Question: I have the following app configuration which should load one full page, however instead its showing nothing and when I check the console its totally empty with zero errors:

My code is as follows:
App.js
'''
'use strict';
angular.module('inspinia', ['ngRoute', 'AdalAngular'])
.config(['$routeProvider', '$httpProvider', 'adalAuthenticationServiceProvider', function ($routeProvider, $httpProvider, adalAuthenticationServiceProvider) {
$routeProvider.when("/dashboard_1", {
controller: "MainCtrl",
templateUrl: "/views/dashboard_1.html",
resolve: {
loadPlugin: function ($ocLazyLoad) {
return $ocLazyLoad.load([
{
serie: true,
name: 'angular-flot',
files: ['js/plugins/flot/jquery.flot.js', 'js/plugins/flot/jquery.flot.time.js', 'js/plugins/flot/jquery.flot.tooltip.min.js', 'js/plugins/flot/jquery.flot.spline.js', 'js/plugins/flot/jquery.flot.resize.js', 'js/plugins/flot/jquery.flot.pie.js', 'js/plugins/flot/curvedLines.js', 'js/plugins/flot/angular-flot.js', ]
},
{
name: 'angles',
files: ['js/plugins/chartJs/angles.js', 'js/plugins/chartJs/Chart.min.js']
},
{
name: 'angular-peity',
files: ['js/plugins/peity/jquery.peity.min.js', 'js/plugins/peity/angular-peity.js']
}
]);
}
}
}).otherwise({ redirectTo: "/dashboard_1" });
}]);
'''
index.html
'''
<!DOCTYPE html>
<html ng-app="inspinia">
<head>
<meta charset="utf-8">
<meta name="viewport" content="width=device-width, initial-scale=1.0">
<!-- Page title set in pageTitle directive -->
<title page-title></title>
<!-- Font awesome -->
<link href="font-awesome/css/font-awesome.css" rel="stylesheet">
<!-- Bootstrap -->
<link href="css/bootstrap.min.css" rel="stylesheet">
<!-- Main Inspinia CSS files -->
<link href="css/animate.css" rel="stylesheet">
<link id="loadBefore" href="css/style.css" rel="stylesheet">
</head>
<!-- ControllerAs syntax -->
<!-- Main controller with serveral data used in Inspinia theme on diferent view -->
<body ng-controller="MainCtrl as main">
<!-- Main view -->
<div ui-view></div>
<!-- jQuery and Bootstrap -->
<script src="js/jquery/jquery-2.1.1.min.js"></script>
<script src="js/plugins/jquery-ui/jquery-ui.js"></script>
<script src="js/bootstrap/bootstrap.min.js"></script>
<!-- MetsiMenu -->
<script src="js/plugins/metisMenu/jquery.metisMenu.js"></script>
<!-- SlimScroll -->
<script src="js/plugins/slimscroll/jquery.slimscroll.min.js"></script>
<!-- Peace JS -->
<script src="js/plugins/pace/pace.min.js"></script>
<!-- Custom and plugin javascript -->
<script src="js/inspinia.js"></script>
<!-- Main Angular scripts-->
<script src="js/angular/angular.min.js"></script>
<script src="js/plugins/oclazyload/dist/ocLazyLoad.min.js"></script>
<script src="js/angular-translate/angular-translate.min.js"></script>
<script src="js/ui-router/angular-ui-router.min.js"></script>
<script src="https://code.angularjs.org/1.2.25/angular-route.js"></script>
<script src="js/bootstrap/ui-bootstrap-tpls-0.12.0.min.js"></script>
<script src="js/plugins/angular-idle/angular-idle.js"></script>
<!-- Latest compiled and minified JavaScript -->
<script src="https://secure.aadcdn.microsoftonline-p.com/lib/1.0.0/js/adal.min.js"></script>
<script src="https://secure.aadcdn.microsoftonline-p.com/lib/1.0.0/js/adal-angular.min.js"></script>
<!-- Anglar App Script -->
<script src="js/app.js"></script>
<!--<script src="js/config.js"></script>-->
<!--<script srjs/translations.js"></script>
<script src="js/directives.js"></script>-->
<script src="js/controllers.js"></script>
</body>
</html>
'''
Dashboard 1. html is a huge file that is not relevant to put here:
<URL>
and controllers.js has a MainCtrl
'''
function MainCtrl() {
/**
* slideInterval - Interval for bootstrap Carousel, in milliseconds:
*/
this.slideInterval = 5000;
/**
* states - Data used in Advanced Form view for Chosen plugin
*/
this.states = [
'Alabama',
'Alaska',
'Arizona',
'Arkansas',
'California',
'Colorado',
'Connecticut',
'Delaware',
'Florida',
'Georgia',
'Hawaii',
'Idaho',
'Illinois',
'Indiana',
'Iowa',
'Kansas',
'Kentucky',
'Louisiana',
'Maine',
'Maryland',
'Massachusetts',
'Michigan',
'Minnesota',
'Mississippi',
'Missouri',
'Montana',
'Nebraska',
'Nevada',
'New Hampshire',
'New Jersey',
'New Mexico',
'New York',
'North Carolina',
'North Dakota',
'Ohio',
'Oklahoma',
'Oregon',
'Pennsylvania',
'Rhode Island',
'South Carolina',
'South Dakota',
'Tennessee',
'Texas',
'Utah',
'Vermont',
'Virginia',
'Washington',
'West Virginia',
'Wisconsin',
'Wyoming'
];
/**
* persons - Data used in Tables view for Data Tables plugin
*/
this.persons = [
{
id: '1',
firstName: 'Monica',
lastName: 'Smith'
},
{
id: '2',
firstName: 'Sandra',
lastName: 'Jackson'
},
{
id: '3',
firstName: 'John',
lastName: 'Underwood'
},
{
id: '4',
firstName: 'Chris',
lastName: 'Johnatan'
},
{
id: '5',
firstName: 'Kim',
lastName: 'Rosowski'
}
];
/**
* check's - Few variables for checkbox input used in iCheck plugin. Only for demo purpose
*/
this.checkOne = true;
this.checkTwo = true;
this.checkThree = true;
this.checkFour = true;
/**
* knobs - Few variables for knob plugin used in Advanced Plugins view
*/
this.knobOne = 75;
this.knobTwo = 25;
this.knobThree = 50;
/**
* Variables used for Ui Elements view
*/
this.bigTotalItems = 175;
this.bigCurrentPage = 1;
this.maxSize = 5;
this.singleModel = 1;
this.radioModel = 'Middle';
this.checkModel = {
left: false,
middle: true,
right: false
};
/**
* groups - used for Collapse panels in Tabs and Panels view
*/
this.groups = [
{
title: 'Dynamic Group Header - 1',
content: 'Dynamic Group Body - 1'
},
{
title: 'Dynamic Group Header - 2',
content: 'Dynamic Group Body - 2'
}
];
/**
* alerts - used for dynamic alerts in Notifications and Tooltips view
*/
this.alerts = [
{ type: 'danger', msg: 'Oh snap! Change a few things up and try submitting again.' },
{ type: 'success', msg: 'Well done! You successfully read this important alert message.' },
{ type: 'info', msg: 'OK, You are done a great job man.' }
];
/**
* addAlert, closeAlert - used to manage alerts in Notifications and Tooltips view
*/
this.addAlert = function() {
this.alerts.push({msg: 'Another alert!'});
};
this.closeAlert = function(index) {
this.alerts.splice(index, 1);
};
/**
* randomStacked - used for progress bar (stacked type) in Badges adn Labels view
*/
this.randomStacked = function() {
this.stacked = [];
var types = ['success', 'info', 'warning', 'danger'];
for (var i = 0, n = Math.floor((Math.random() * 4) + 1); i < n; i++) {
var index = Math.floor((Math.random() * 4));
this.stacked.push({
value: Math.floor((Math.random() * 30) + 1),
type: types[index]
});
}
};
/**
* initial run for random stacked value
*/
this.randomStacked();
/**
* summernoteText - used for Summernote plugin
*/
this.summernoteText = ['<h3>Hello Jonathan! </h3>',
'<p>dummy text of the printing and typesetting industry. <strong>Lorem Ipsum has been the dustrys</strong> standard dummy text ever since the 1500s, when an unknown printer took a galley of type and scrambled it to make a type specimen book. It has survived not only five centuries, but also the leap into electronic typesetting, remaining essentially unchanged. It was popularised in the 1960s with the release of Letraset sheets containing Lorem Ipsum passages, and more',
'recently with</p>'].join('');
/**
* General variables for Peity Charts
* used in many view so this is in Main controller
*/
this.BarChart = {
data: [5, 3, 9, 6, 5, 9, 7, 3, 5, 2, 4, 7, 3, 2, 7, 9, 6, 4, 5, 7, 3, 2, 1, 0, 9, 5, 6, 8, 3, 2, 1],
options: {
fill: ["#1ab394", "#d7d7d7"],
width: 100
}
};
this.BarChart2 = {
data: [5, 3, 9, 6, 5, 9, 7, 3, 5, 2],
options: {
fill: ["#1ab394", "#d7d7d7"]
}
};
this.BarChart3 = {
data: [5, 3, 2, -1, -3, -2, 2, 3, 5, 2],
options: {
fill: ["#1ab394", "#d7d7d7"]
}
};
this.LineChart = {
data: [5, 9, 7, 3, 5, 2, 5, 3, 9, 6, 5, 9, 4, 7, 3, 2, 9, 8, 7, 4, 5, 1, 2, 9, 5, 4, 7],
options: {
fill: '#1ab394',
stroke: '#169c81',
width: 64
}
};
this.LineChart2 = {
data: [3, 2, 9, 8, 47, 4, 5, 1, 2, 9, 5, 4, 7],
options: {
fill: '#1ab394',
stroke: '#169c81',
width: 64
}
};
this.LineChart3 = {
data: [5, 3, 2, -1, -3, -2, 2, 3, 5, 2],
options: {
fill: '#1ab394',
stroke: '#169c81',
width: 64
}
};
this.LineChart4 = {
data: [5, 3, 9, 6, 5, 9, 7, 3, 5, 2],
options: {
fill: '#1ab394',
stroke: '#169c81',
width: 64
}
};
this.PieChart = {
data: [1, 5],
options: {
fill: ["#1ab394", "#d7d7d7"]
}
};
this.PieChart2 = {
data: [226, 360],
options: {
fill: ["#1ab394", "#d7d7d7"]
}
};
this.PieChart3 = {
data: [0.52, 1.561],
options: {
fill: ["#1ab394", "#d7d7d7"]
}
};
this.PieChart4 = {
data: [1, 4],
options: {
fill: ["#1ab394", "#d7d7d7"]
}
};
this.PieChart5 = {
data: [226, 134],
options: {
fill: ["#1ab394", "#d7d7d7"]
}
};
this.PieChart6 = {
data: [0.52, 1.041],
options: {
fill: ["#1ab394", "#d7d7d7"]
}
};
};
'''
this is content.html
'''
<!-- Wrapper-->
<div id="wrapper">
<!-- Navigation -->
<div ng-include="'views/common/navigation.html'"></div>
<!-- Page wraper -->
<!-- ng-class with current state name give you the ability to extended customization your view -->
<div id="page-wrapper" class="gray-bg {{$state.current.name}}">
<!-- Page wrapper -->
<div ng-include="'views/common/topnavbar.html'"></div>
<!-- Main view -->
<div ui-view></div>
<!-- Footer -->
<div ng-include="'views/common/footer.html'"></div>
</div>
<!-- End page wrapper-->
<!-- Right Sidebar -->
<div ng-include="'views/common/right_sidebar.html'"></div>
</div>
<!-- End wrapper-->
'''
I know I am missing to include the content.html file, but I have no idea how to include with the route provider.
In the past I had the State provider as explained here:
<URL>
And it worked perfectly fine.
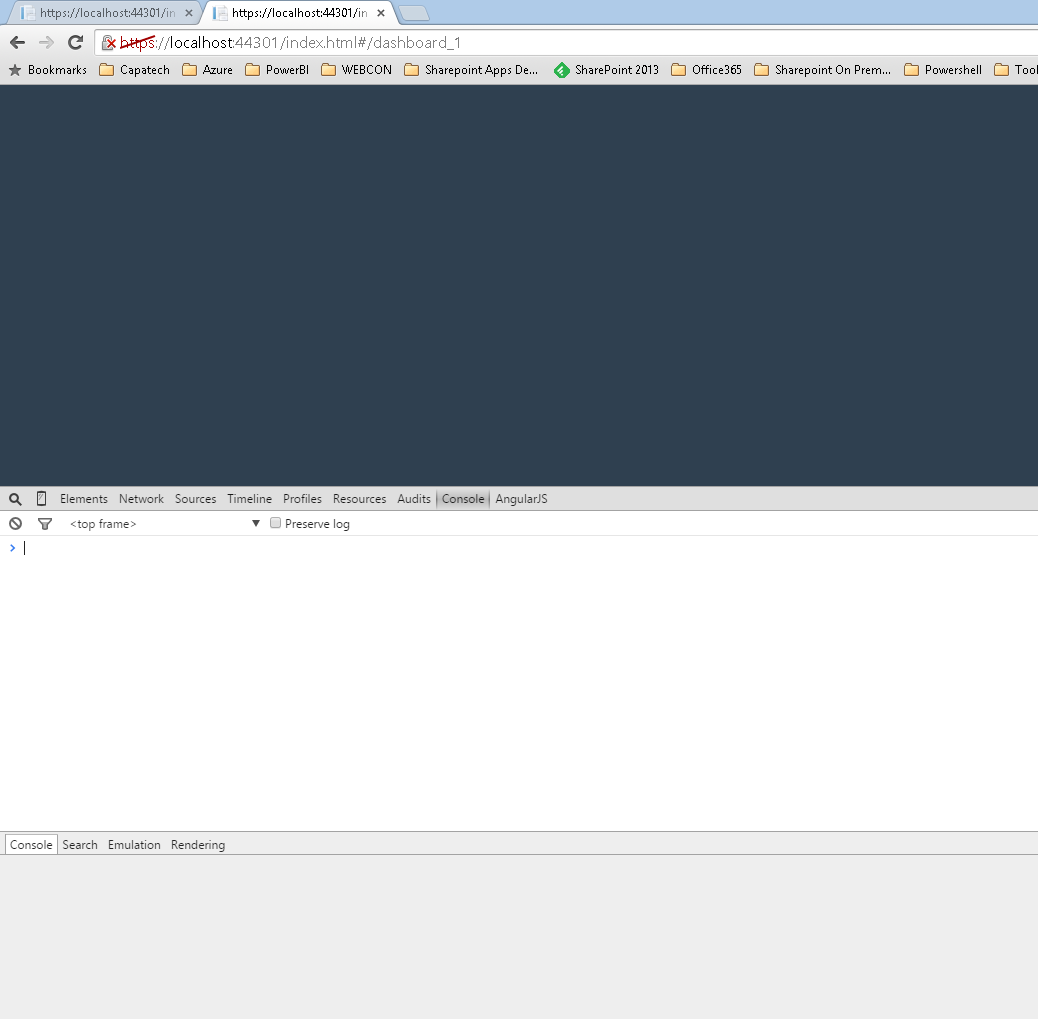
Answer: I think you are using instead of .
Try to use instead of .
If you're going to use inject not .
and is used when you injected .
and
and is used when you injected
I hope it makes sense.